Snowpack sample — Rabbit Ears Pass, Jackson County, Colorado, USA (12/17/25, 1:08 PM MST)
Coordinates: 40.387, -106.625
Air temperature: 34 °F
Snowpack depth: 46 cm
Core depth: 20 cm
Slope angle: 6°, slope face: 165°
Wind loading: medium
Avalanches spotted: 0
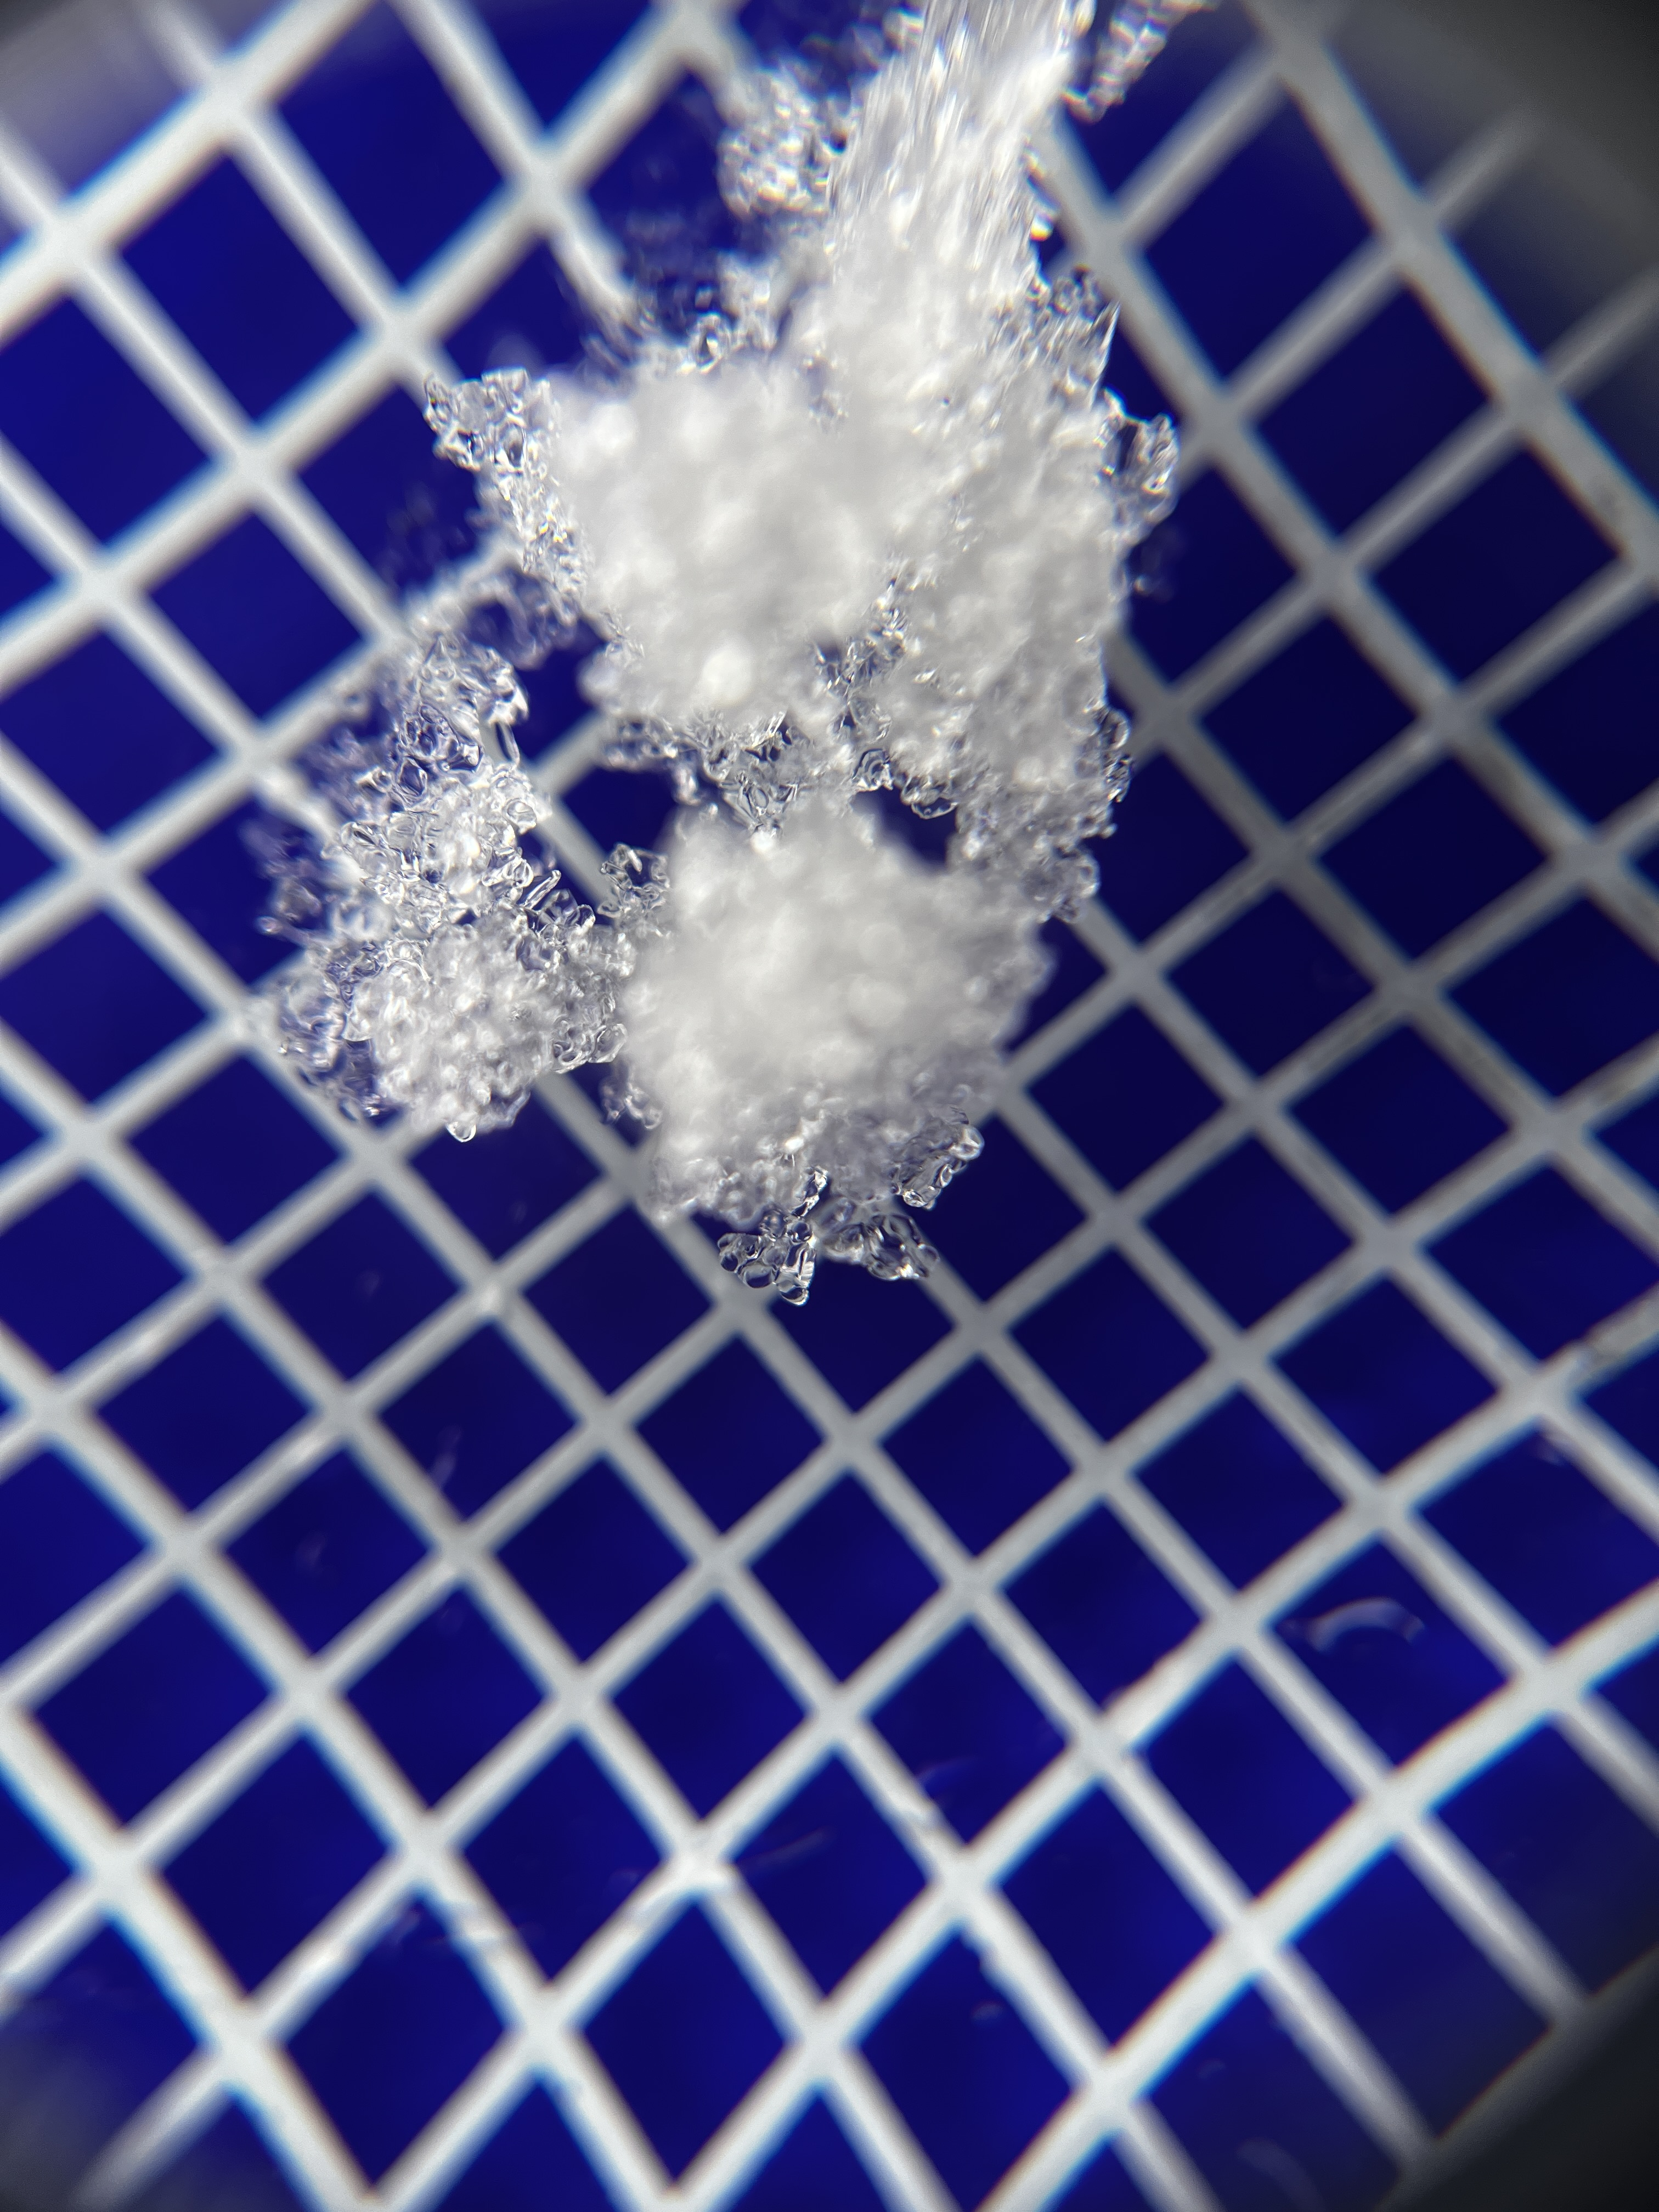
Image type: magnified_profile
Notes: No avalanches spotted nearby, although collected in a meadowy area with minimal risk on this face of the pass.